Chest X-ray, PA view. Patient: 46 years old, sex M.
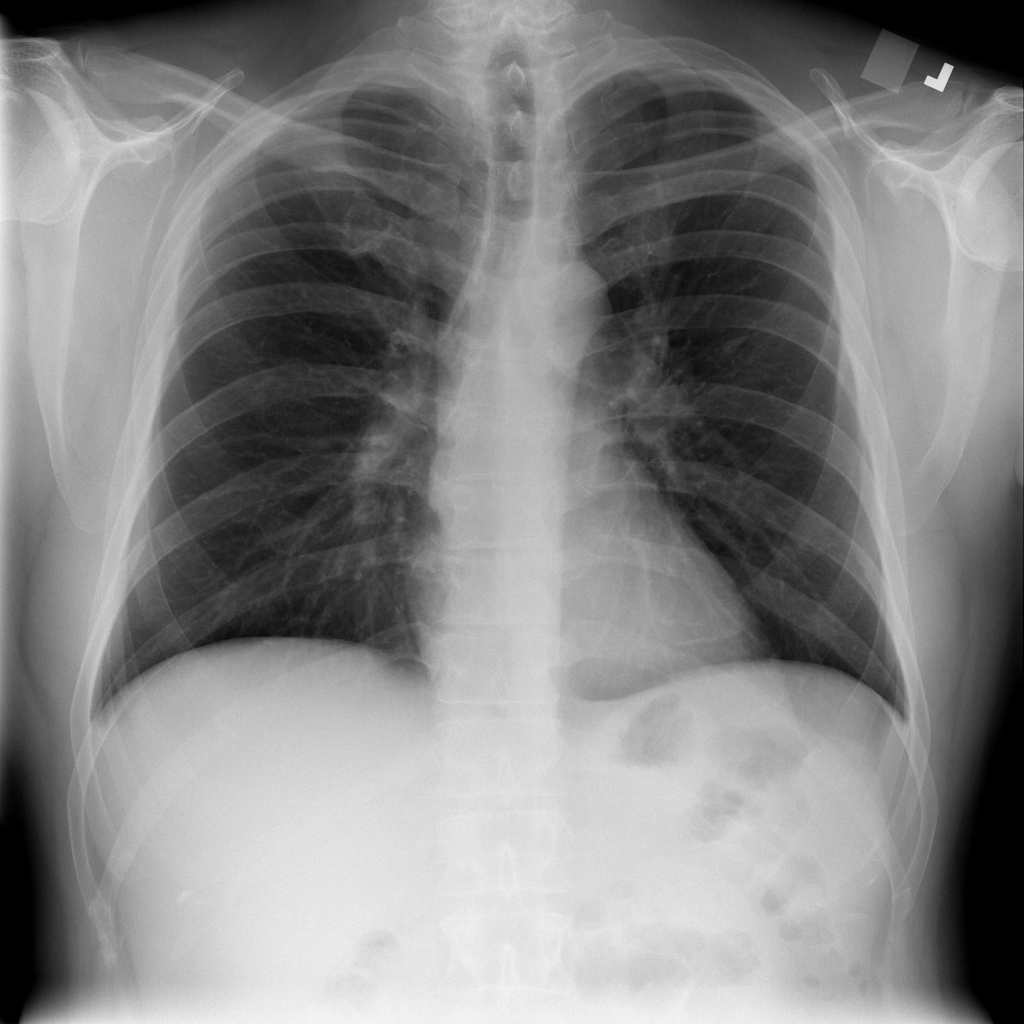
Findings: No Finding